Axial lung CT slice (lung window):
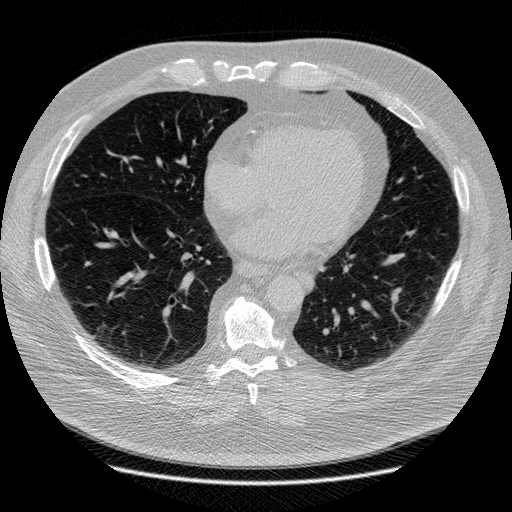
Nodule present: no